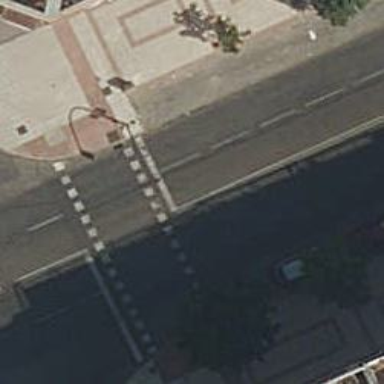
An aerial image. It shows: Road with traffic signals and zebra crossing with traffic signals.